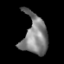
Tissue: lung
Cell type: Epithelial cells
Senescence score: 0.08228
Nuclear area (px): 948
Mean DAPI intensity: 126.239